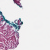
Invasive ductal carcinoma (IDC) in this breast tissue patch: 0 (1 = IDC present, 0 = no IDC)